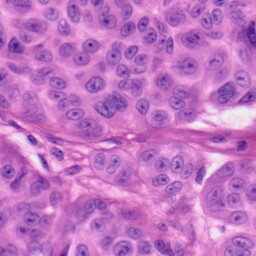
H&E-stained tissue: Skin